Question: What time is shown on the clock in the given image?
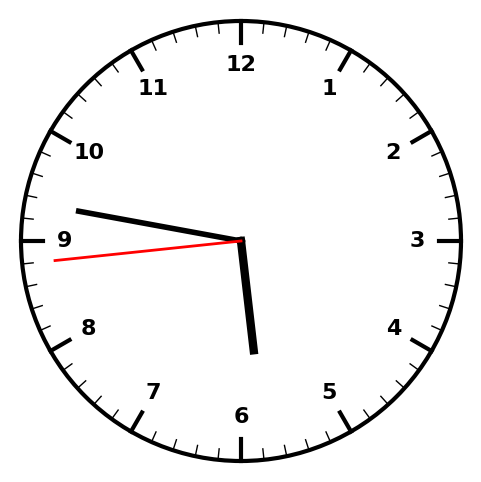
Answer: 05:46:44